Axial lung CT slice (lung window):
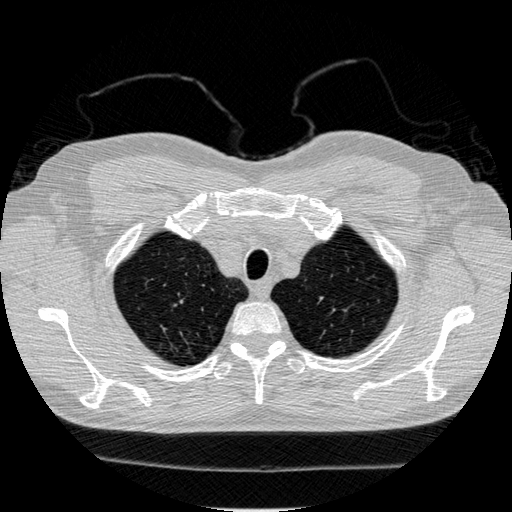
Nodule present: no